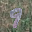
Label: 9